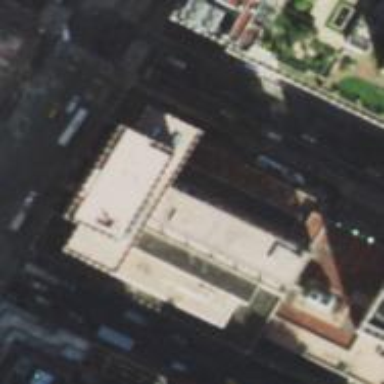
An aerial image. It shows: The building has flat concrete roof.